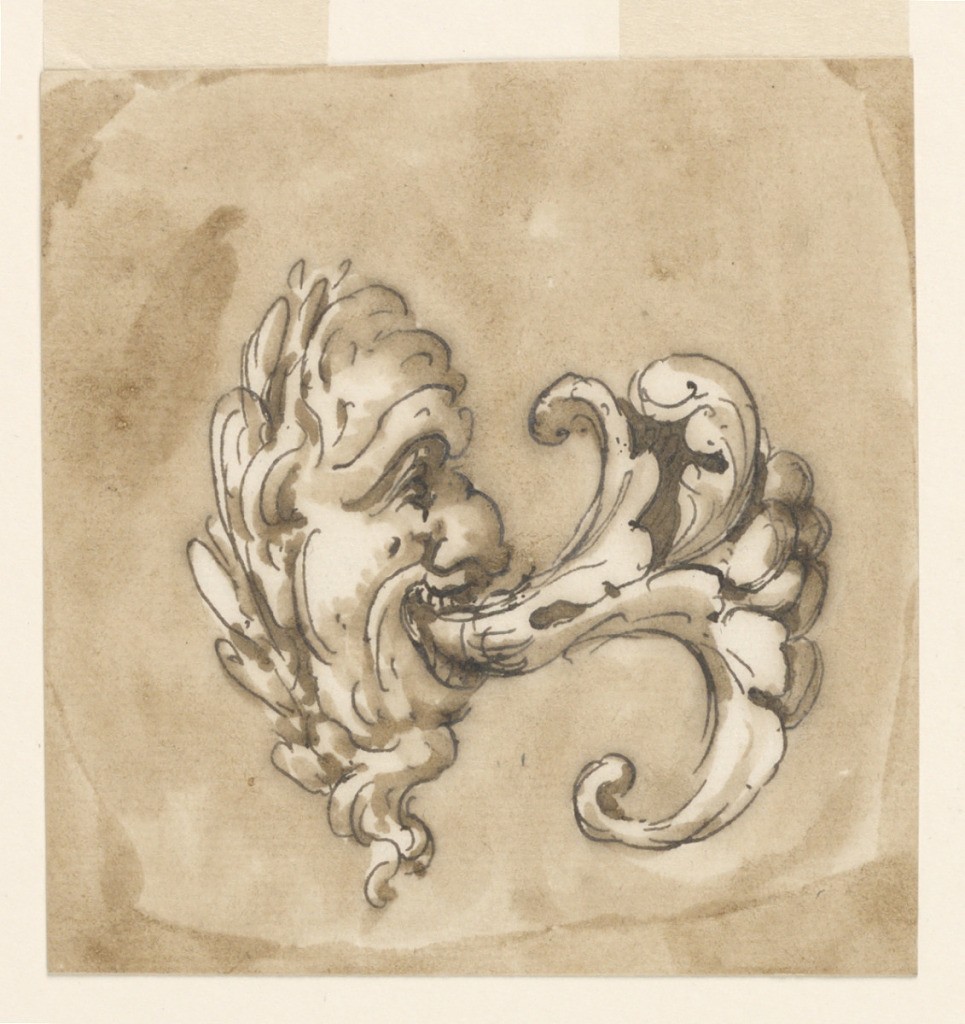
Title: Doorknob
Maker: Giuseppe Barberi, Italian, 1746–1809
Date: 1746–1809
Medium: Pen and brown ink, brush and brown wash on off-white laid paper
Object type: Drawing
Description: Doorknob.